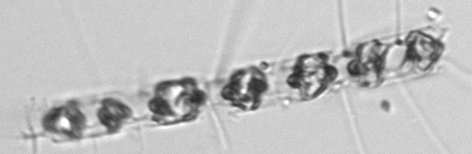
Label: Chaetoceros_didymus